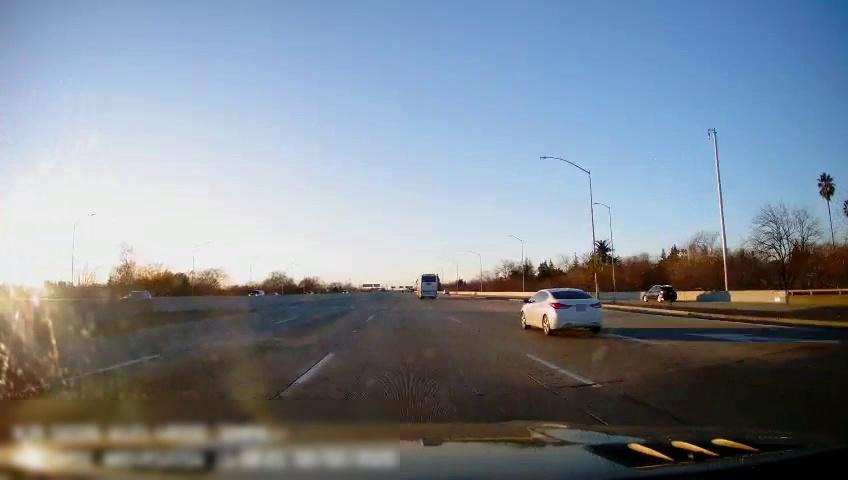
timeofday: Day
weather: Sunny
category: Drivable Space
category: Vehicles | SUV
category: Vehicles | SUV
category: Vehicles | Car
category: Vehicles | Car
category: Vehicles | Bus
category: Lanes | Current Lane
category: Lanes | Current Lane
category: Lanes | Alternate Lane